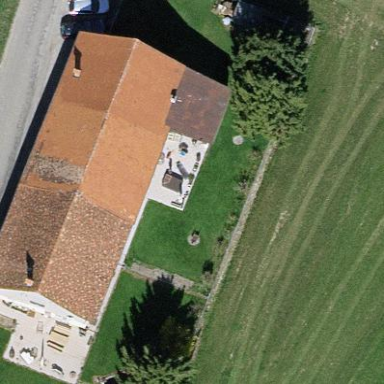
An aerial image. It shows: Simple house.